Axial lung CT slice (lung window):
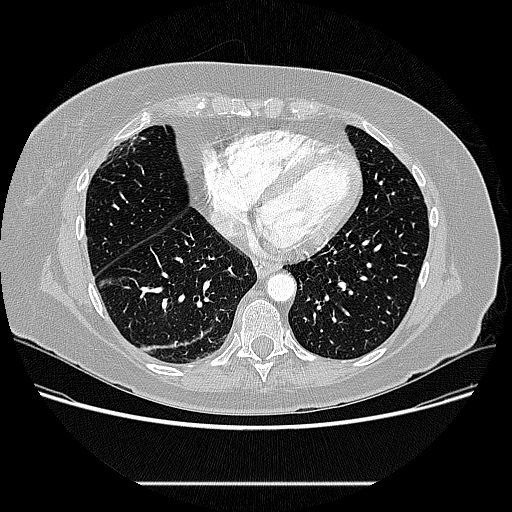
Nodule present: no